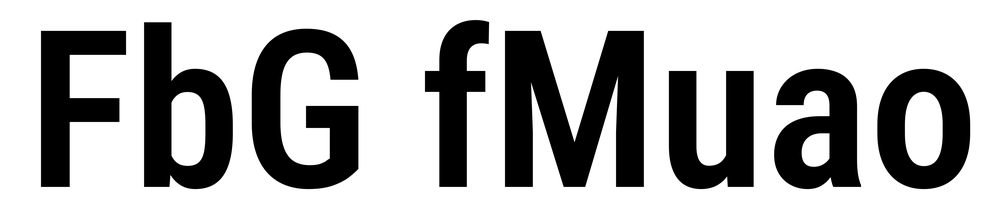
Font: Roboto_Condensed_SemiBold